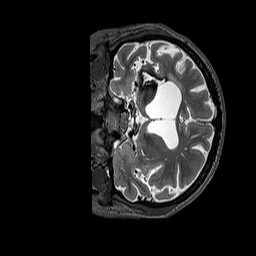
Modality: T2w
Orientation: coronal
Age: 53
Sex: female
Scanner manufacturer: siemens
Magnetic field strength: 3 T
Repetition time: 3.2 s
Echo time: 0.567 s